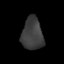
Tissue: prostate
Cell type: T cells
Senescence score: 0.3332
Nuclear area (px): 674
Mean DAPI intensity: 60.869